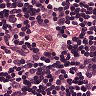
Metastatic tissue present: no